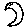
Label: moon